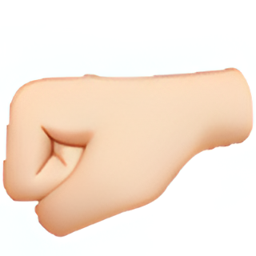
Name: left facing fist
Emoji: 🤛🏻
Group: People & Body
Sub-group: hand-fingers-closed